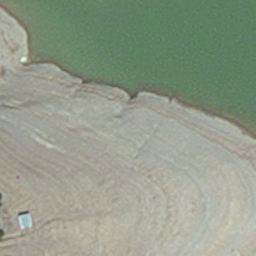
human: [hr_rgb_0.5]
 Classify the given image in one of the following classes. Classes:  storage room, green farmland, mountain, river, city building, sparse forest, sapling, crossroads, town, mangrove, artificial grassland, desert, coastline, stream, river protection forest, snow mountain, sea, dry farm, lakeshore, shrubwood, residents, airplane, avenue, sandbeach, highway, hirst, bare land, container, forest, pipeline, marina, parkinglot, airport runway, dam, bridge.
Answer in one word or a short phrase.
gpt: hirst